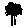
Label: tree